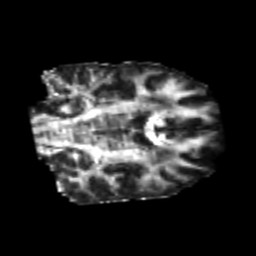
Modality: FA
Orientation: coronal
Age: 25
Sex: male
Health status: healthy
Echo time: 0.074 s